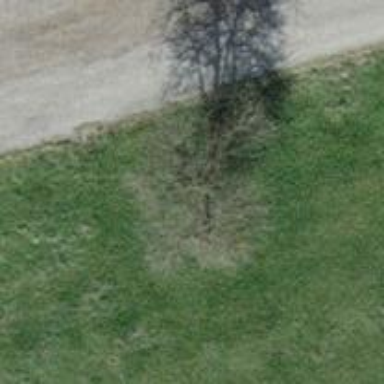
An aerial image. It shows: Single tag "natural: tree."